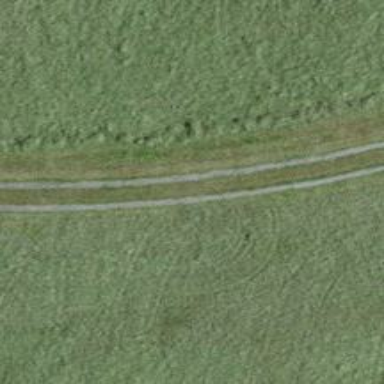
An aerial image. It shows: Well-maintained track road of grade 1.